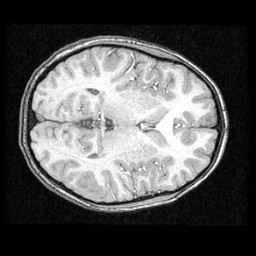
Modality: T1w
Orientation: axial
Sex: female
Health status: ill
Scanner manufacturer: ge
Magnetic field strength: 1.5 T
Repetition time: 21 s
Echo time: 0.008 s